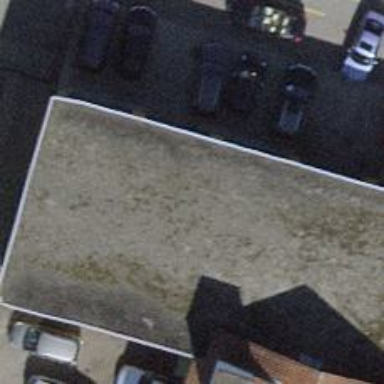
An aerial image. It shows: Car shop.